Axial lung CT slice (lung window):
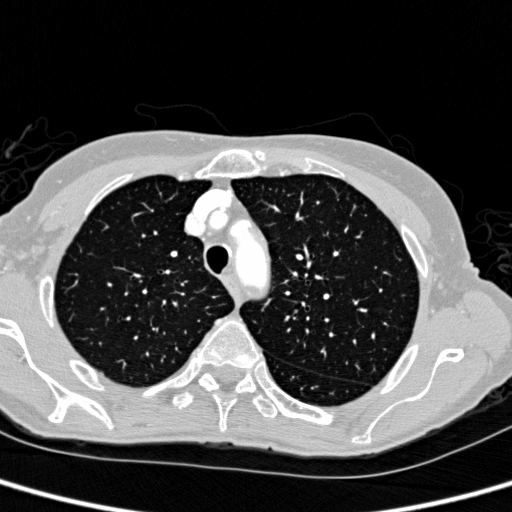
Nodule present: no